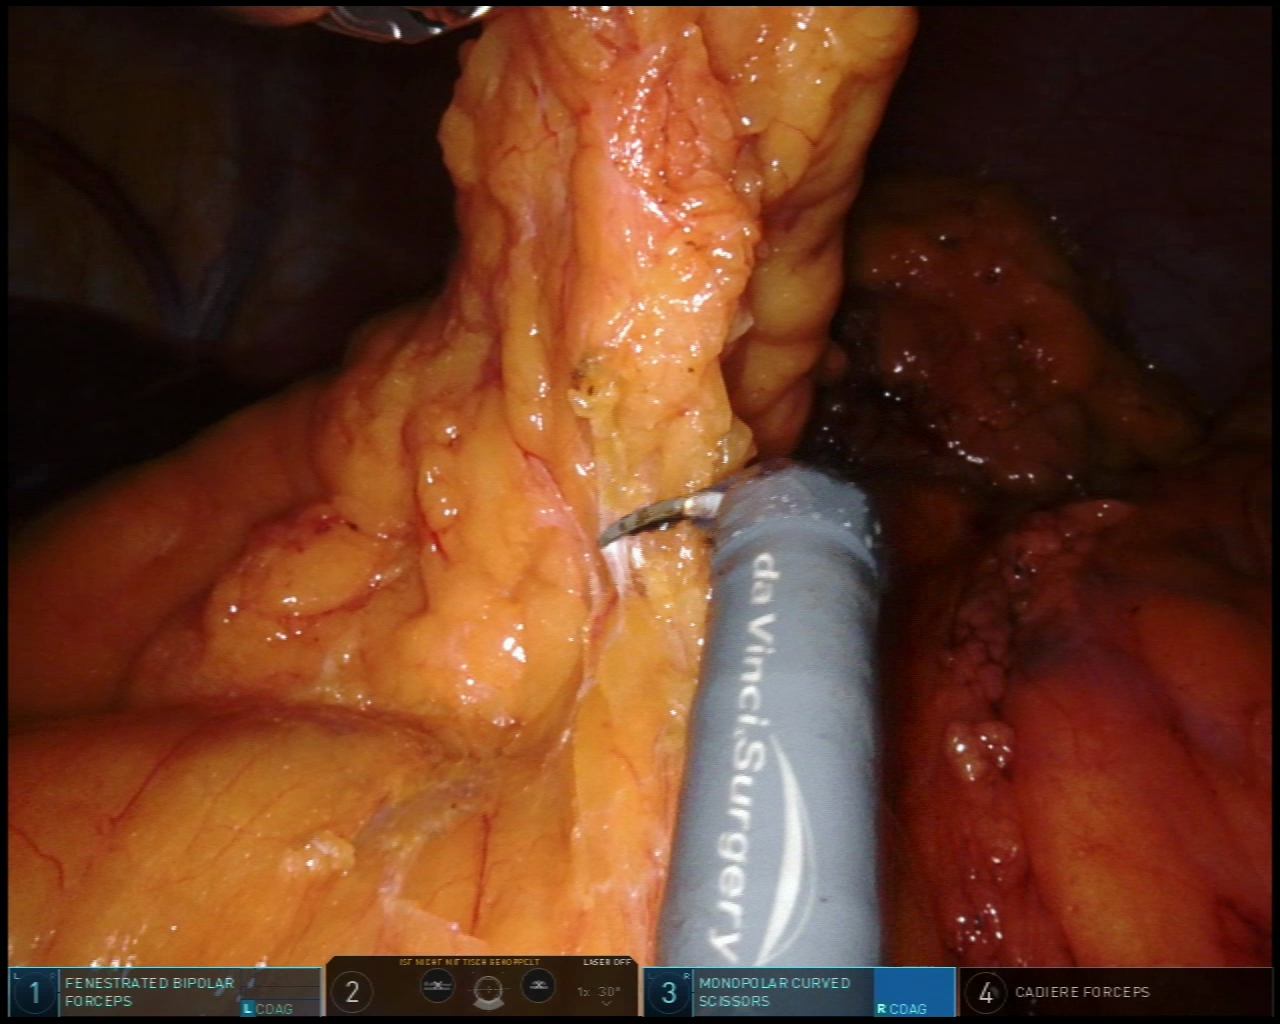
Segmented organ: liver
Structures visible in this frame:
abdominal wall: yes
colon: no
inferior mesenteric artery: no
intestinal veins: no
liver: yes
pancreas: no
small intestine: no
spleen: no
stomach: no
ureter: no
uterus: no
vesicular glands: no